Question: Flat ui by Designmodo does not work in Chrome at all, is it a certain javascript that causes this mess?
Chrome Version 28.0.1500.71 m
OS: Win XP
Flat UI: <URL>

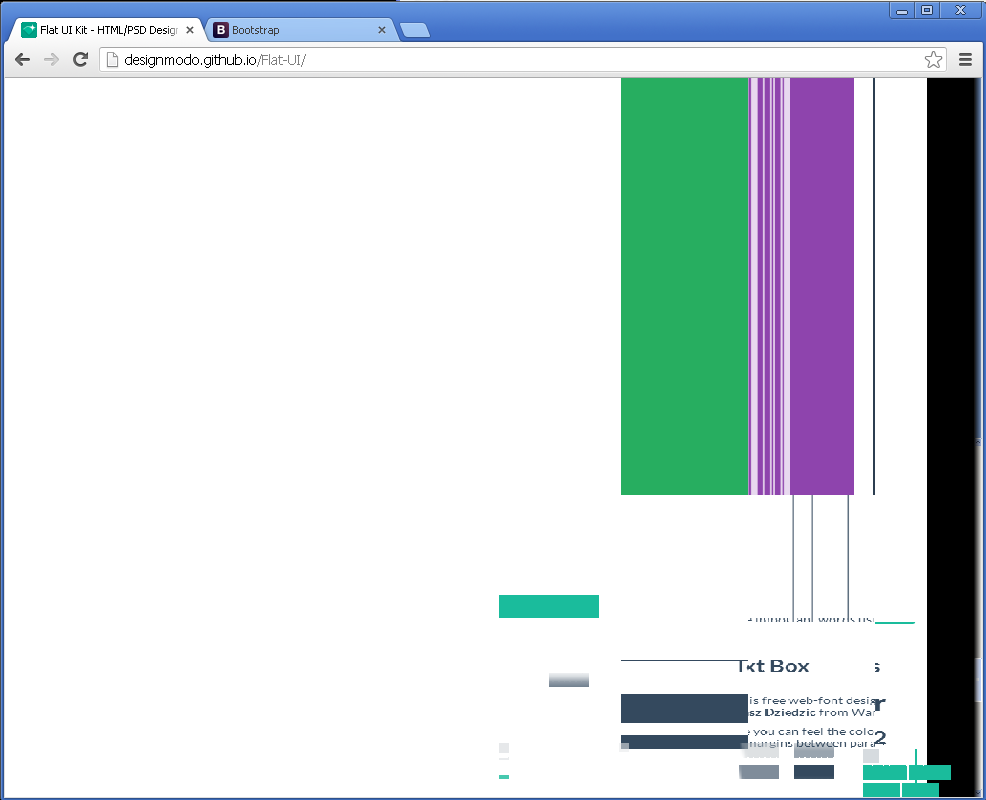
Answer: It was caused by web kit 3d transform, see <URL>